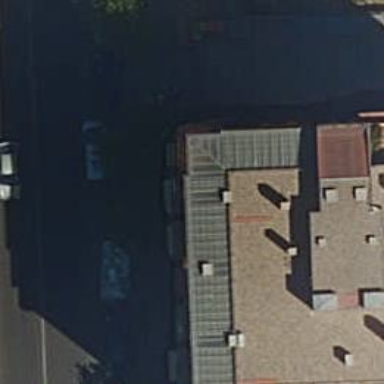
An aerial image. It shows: Restaurant.